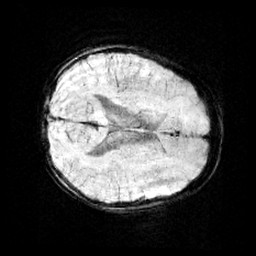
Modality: minIP
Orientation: axial
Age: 9
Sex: female
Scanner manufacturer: siemens
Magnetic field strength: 3 T
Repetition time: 0.027 s
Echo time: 0.02 s